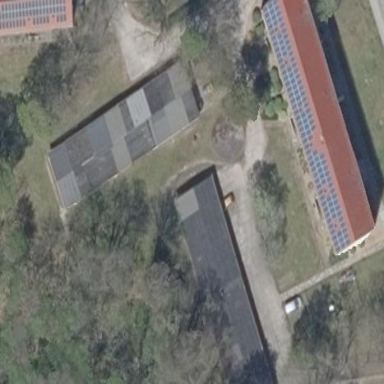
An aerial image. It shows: Group of garages.